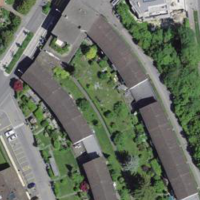
EUNIS habitat code: 54
Species observed at this site:
Aegopodium podagraria